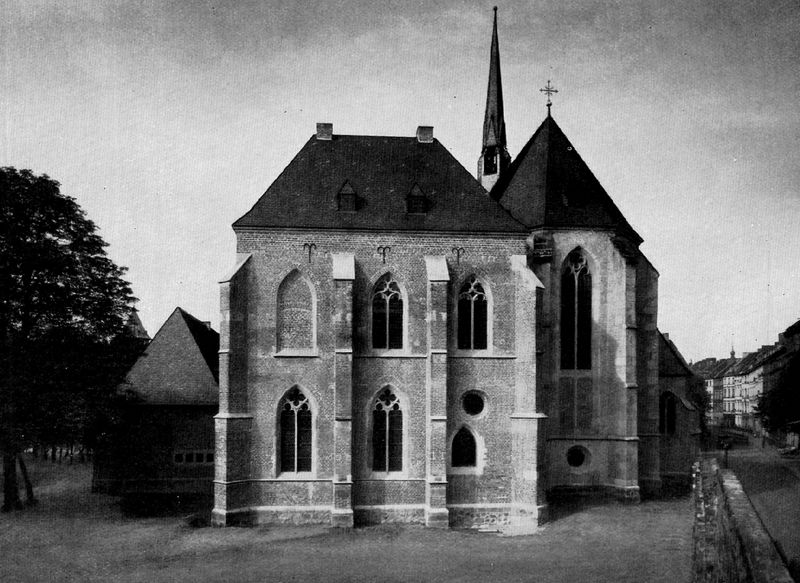
Titel: Kartäuserkirche St. Barbara in Köln
Standort: Köln (EU - D - NRW)
Schlagwörter: baum, weiß, kirchturm, stadt, fenster, grau, schwarz, straße, dach, gebäude, haus, weg, architektur, spitze, häuser, kirche, gotik, kamin, rund, schornstein, turm, fassade, dorf, dächer, mauer, foto, fotografie, bögen, kloster, kreuz, rundfenster, gauben, schwarzweiß, kathedrale, klinker, gotisch, spitzbogen, mittelalter, romanik, chor, anker, maßwerk, romanisch, strebewerk, strebepfeiler, sraße